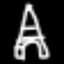
Label: The Eiffel Tower